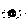
Label: moon